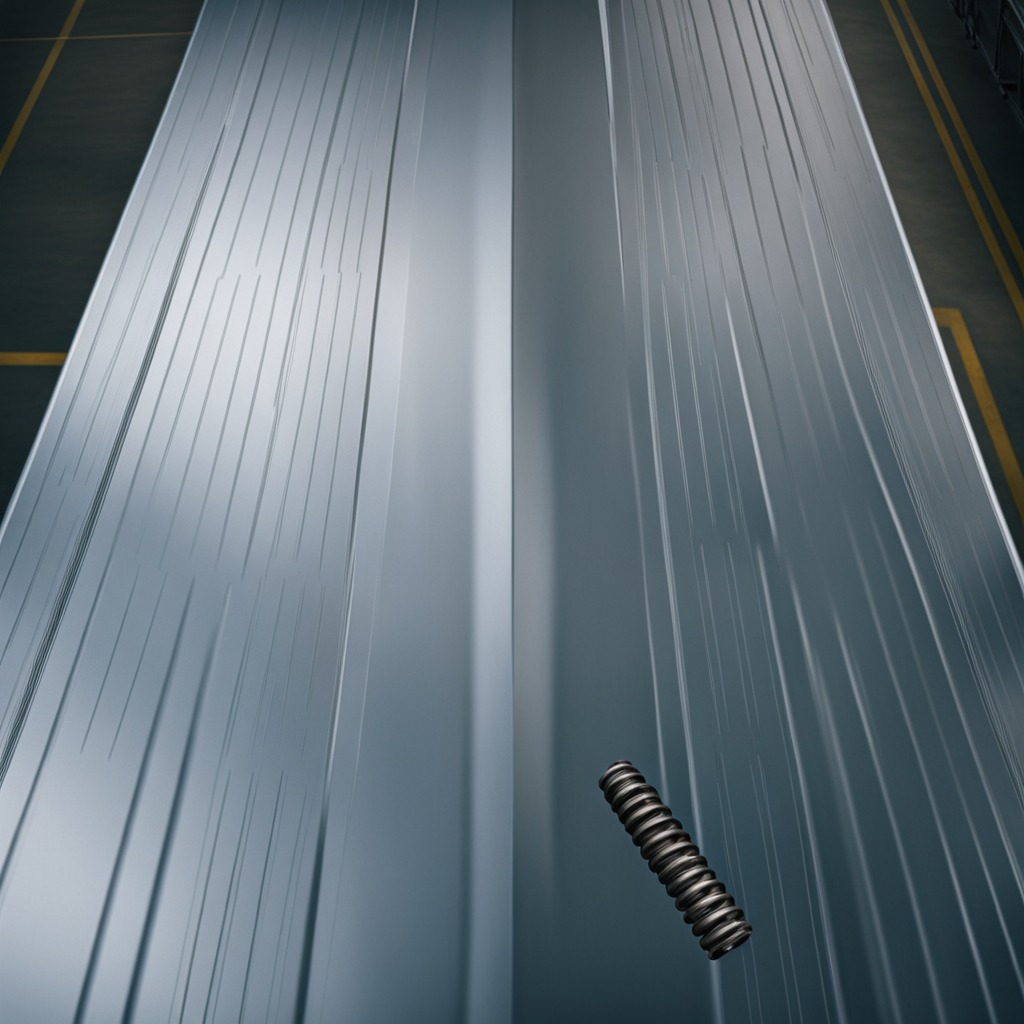
A coiled metal spring lies on a toolbox surface in an airplane hangar workshop 8K.